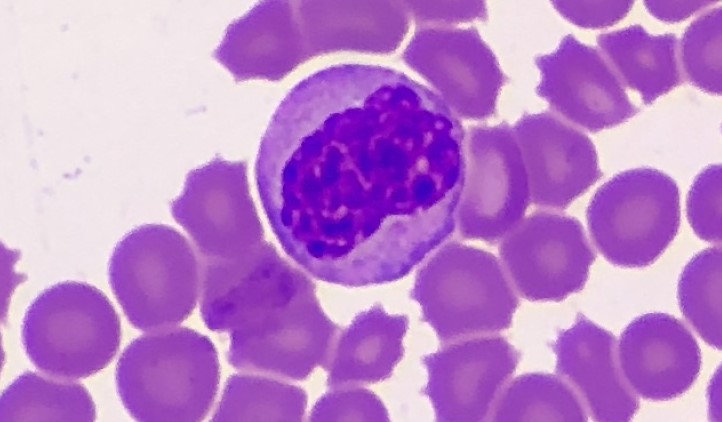
White blood cell type: Neutrophil